Brain MRI, t2w sequence, axial 2D slice.
Patient: age 29, sex F, weight 95 kg, height 1.95 m
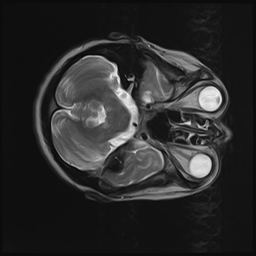